Question: I'm doing a UI where the user have to select some 'in-dates' and 'out-dates'. 'In-dates' is when an order comes to a factory, and 'out-dates' is when he wants to recieve the order.
The problem I'm having is that when I click on one 'in-date' and select a date from the calendar, all the 'in-dates' get filled with this same date:

The code looks long but it isn't. More than a half of the code is a caldendar code (from the following code from 'class TkcClendar' to the bottom) and you dont need even to see it to help me.
'''
# -*- coding: utf-8 -*-
import os
from Tkinter import *
import Image
import ImageTk
import tkFileDialog
import xlrd
import csv
from tkMessageBox import *
from win32com.client import Dispatch
import datetime
import time
import calendar
year = time.localtime()[0]
month = time.localtime()[1]
day =time.localtime()[2]
strdate = (str(year) + "/" + str(month) + "/" + str(day))
fnta = ("Helvetica", 10)
fnt = ("Helvetica", 10)
fntc = ("Helvetica", 10, 'bold')
lang="span"
if lang == "span":
#Spanish Options
strtitle = "Calendario"
strdays= "Do Lu Ma Mi Ju Vi Sa"
dictmonths = {'1':'Ene','2':'Feb','3':'Mar','4':'Abr','5':'May',
'6':'Jun','7':'Jul','8':'Ago','9':'Sep','10':'Oct','11':'Nov',
'12':'Dic'}
else :
#English Options
strtitle = "Calendar"
strdays = "Su Mo Tu We Th Fr Sa"
dictmonths = {'1':'Jan','2':'Feb','3':'Mar','4':'Apr','5':'May',
'6':'Jun','7':'Jul','8':'Aug','9':'Sep','10':'Oct','11':'Nov',
'12':'Dec'}
class Planificador(Frame):
def __init__(self,master):
Frame.__init__(self, master)
self.master = master
self.initUI()
def initUI(self):
self.master.title("Planner")
self.frameOne = Frame(self.master)
self.frameOne.grid(row=0,column=0)
self.frameTwo = Frame(self.master)
self.frameTwo.grid(row=0, column=1)
self.frameThree = Frame(self.master)
self.frameThree.grid(row=0, column=2)
self.frameFour = Frame(self.master)
self.frameFour.grid(row=1,column=0)
self.frameFive = Frame(self.master)
self.frameFive.grid(row=1, column=1)
self.frameSix = Frame(self.master)
self.frameSix.grid(row=1, column=2)
self.frameSeven = Frame(self.master)
self.frameSeven.grid(row=2,column=0)
self.frameEight = Frame(self.master)
self.frameEight.grid(row=2, column=1)
self.frameNine = Frame(self.master)
self.frameNine.grid(row=2, column=2)
self.start_date_menu()
def start_date_menu(self):
self.date_num = raw_input("Number of dates?")
self.n = 1
self.textoprioridad = Label(self.frameFour, text = "Day in", justify="center")
self.textoprioridad.grid(row=self.n, column=2)
self.lotestext = Label(self.frameFour, text = "Day out", justify="center")
self.lotestext.grid(row=self.n, column=3, padx=(10,0))
self.textoprioridad = Label(self.frameSix, text = "Day in", justify="center")
self.textoprioridad.grid(row=self.n, column=2)
self.lotestext = Label(self.frameSix, text = "Day out", justify="center")
self.lotestext.grid(row=self.n, column=3, padx=(10,0))
self.date_var1 = StringVar()
self.date_var1.set(" day in ")
self.date_var2 = StringVar()
self.date_var2.set(" day out")
while self.n <= int(self.date_num):
if(int(self.n) % 2) != 0:
self.fechallegada = Button(self.frameFour, textvariable=self.date_var1, command=lambda:self.fnCalendar(self.date_var1))
self.fechallegada.grid(row=self.n+1, column=2)
self.fechasalida = Button(self.frameFour, textvariable=self.date_var2, command=lambda:self.fnCalendar(self.date_var2))
self.fechasalida.grid(row=self.n+1, column=3)
else:
self.fechallegada = Button(self.frameSix, textvariable=self.date_var1, command=lambda:self.fnCalendar(self.date_var1))
self.fechallegada.grid(row=self.n+1, column=2)
self.fechasalida = Button(self.frameSix, textvariable= self.date_var2, command=lambda:self.fnCalendar(self.date_var2))
self.fechasalida.grid(row=self.n+1, column=3)
self.n += 1
self.anadirpiezas = Button(self.frameEight, text="add more", command=self.addpieza, width=10)
self.anadirpiezas.grid(row=0, column=3, pady=(10,10))
def addpieza(self):
if(int(self.date_num) % 2) == 0:
self.fechallegada = Button(self.frameFour, textvariable=self.date_var1, command=lambda:self.fnCalendar(self.date_var1))
self.fechallegada.grid(row=int(self.date_num)+1, column=2)
self.fechasalida = Button(self.frameFour, textvariable= self.date_var2, command=lambda:self.fnCalendar(self.date_var2))
self.fechasalida.grid(row=int(self.date_num)+1, column=3)
else:
self.fechallegada = Button(self.frameSix, textvariable=self.date_var1, command=lambda:self.fnCalendar(self.date_var1))
self.fechallegada.grid(row=int(self.date_num)+1, column=2)
self.fechasalida = Button(self.frameSix, textvariable= self.date_var2, command=lambda:self.fnCalendar(self.date_var2))
self.fechasalida.grid(row=int(self.date_num)+1, column=3)
self.date_num = int(self.date_num)+1
def fnCalendar(self, datebar):
tkCalendar(self.master, year, month, day, datebar)
class tkCalendar :
def __init__ (self, master, arg_year, arg_month, arg_day,
arg_parent_updatable_var):
self.update_var = arg_parent_updatable_var
top = self.top = Toplevel(master)
top.title("Eleccion de fecha")
try : self.intmonth = int(arg_month)
except: self.intmonth = int(1)
self.canvas =Canvas (top, width =200, height =220,
relief =RIDGE, background ="#ece9d8", borderwidth =0)
self.canvas.create_rectangle(0,0,303,30, fill="#ece9d8",width=0 )
self.canvas.create_text(100,17, text="Elige una fecha", font=fntc, fill="#BA1111")
stryear = str(arg_year)
self.year_var=StringVar()
self.year_var.set(stryear)
self.lblYear = Label(top, textvariable = self.year_var,
font = fnta, background="#ece9d8")
self.lblYear.place(x=85, y = 30)
self.month_var=StringVar()
strnummonth = str(self.intmonth)
strmonth = dictmonths[strnummonth]
self.month_var.set(strmonth)
self.lblYear = Label(top, textvariable = self.month_var,
font = fnta, background="#ece9d8")
self.lblYear.place(x=85, y = 50)
#Variable muy usada
tagBaseButton = "Arrow"
self.tagBaseNumber = "DayButton"
#draw year arrows
x,y = 40, 43
tagThisButton = "leftyear"
tagFinalThisButton = tuple((tagBaseButton,tagThisButton))
self.fnCreateLeftArrow(self.canvas, x,y, tagFinalThisButton)
x,y = 150, 43
tagThisButton = "rightyear"
tagFinalThisButton = tuple((tagBaseButton,tagThisButton))
self.fnCreateRightArrow(self.canvas, x,y, tagFinalThisButton)
#draw month arrows
x,y = 40, 63
tagThisButton = "leftmonth"
tagFinalThisButton = tuple((tagBaseButton,tagThisButton))
self.fnCreateLeftArrow(self.canvas, x,y, tagFinalThisButton)
x,y = 150, 63
tagThisButton = "rightmonth"
tagFinalThisButton = tuple((tagBaseButton,tagThisButton))
self.fnCreateRightArrow(self.canvas, x,y, tagFinalThisButton)
#Print days
self.canvas.create_text(100,90, text=strdays, font=fnta)
self.canvas.pack (expand =1, fill =BOTH)
self.canvas.tag_bind ("Arrow", "<ButtonRelease-1>", self.fnClick)
self.canvas.tag_bind ("Arrow", "<Enter>", self.fnOnMouseOver)
self.canvas.tag_bind ("Arrow", "<Leave>", self.fnOnMouseOut)
self.fnFillCalendar()
def fnCreateRightArrow(self, canv, x, y, strtagname):
canv.create_polygon(x,y, [[x+0,y-5], [x+10, y-5] , [x+10,y-10] ,
[x+20,y+0], [x+10,y+10] , [x+10,y+5] , [x+0,y+5]],
tags = strtagname , fill="black", width=0)
def fnCreateLeftArrow(self, canv, x, y, strtagname):
canv.create_polygon(x,y, [[x+10,y-10], [x+10, y-5] , [x+20,y-5] ,
[x+20,y+5], [x+10,y+5] , [x+10,y+10] ],
tags = strtagname , fill="black", width=0)
def fnClick(self,event):
owntags =self.canvas.gettags(CURRENT)
if "rightyear" in owntags:
intyear = int(self.year_var.get())
intyear +=1
stryear = str(intyear)
self.year_var.set(stryear)
if "leftyear" in owntags:
intyear = int(self.year_var.get())
intyear -=1
stryear = str(intyear)
self.year_var.set(stryear)
if "rightmonth" in owntags:
if self.intmonth < 12 :
self.intmonth += 1
strnummonth = str(self.intmonth)
strmonth = dictmonths[strnummonth]
self.month_var.set(strmonth)
else :
self.intmonth = 1
strnummonth = str(self.intmonth)
strmonth = dictmonths[strnummonth]
self.month_var.set(strmonth)
intyear = int(self.year_var.get())
intyear +=1
stryear = str(intyear)
self.year_var.set(stryear)
if "leftmonth" in owntags:
if self.intmonth > 1 :
self.intmonth -= 1
strnummonth = str(self.intmonth)
strmonth = dictmonths[strnummonth]
self.month_var.set(strmonth)
else :
self.intmonth = 12
strnummonth = str(self.intmonth)
strmonth = dictmonths[strnummonth]
self.month_var.set(strmonth)
intyear = int(self.year_var.get())
intyear -=1
stryear = str(intyear)
self.year_var.set(stryear)
self.fnFillCalendar()
def fnFillCalendar(self):
init_x_pos = 20
arr_y_pos = [110,130,150,170,190,210]
intposarr = 0
self.canvas.delete("DayButton")
self.canvas.update()
intyear = int(self.year_var.get())
monthcal = calendar.monthcalendar(intyear, self.intmonth)
for row in monthcal:
xpos = init_x_pos
ypos = arr_y_pos[intposarr]
for item in row:
stritem = str(item)
if stritem == "0":
xpos += 27
else :
tagNumber = tuple((self.tagBaseNumber,stritem))
self.canvas.create_text(xpos, ypos , text=stritem,
font=fnta,tags=tagNumber)
xpos += 27
intposarr += 1
self.canvas.tag_bind ("DayButton", "<ButtonRelease-1>", self.fnClickNumber)
self.canvas.tag_bind ("DayButton", "<Enter>", self.fnOnMouseOver)
self.canvas.tag_bind ("DayButton", "<Leave>", self.fnOnMouseOut)
def fnClickNumber(self,event):
owntags =self.canvas.gettags(CURRENT)
for x in owntags:
if (x == "current") or (x == "DayButton"): pass
else :
strdate = (str(self.year_var.get()) + "/" +
str(self.intmonth) + "/" +
str(x))
self.update_var.set(strdate)
self.top.withdraw()
def fnOnMouseOver(self,event):
self.canvas.move(CURRENT, 1, 1)
self.canvas.update()
def fnOnMouseOut(self,event):
self.canvas.move(CURRENT, -1, -1)
self.canvas.update()
if __name__ == "__main__":
root = Tk()
aplicacion = Planificador(root)
root.mainloop()
'''
The problem is that I'm not working with two 'StringVar' and the desired solution needs one 'StringVar' for each 'in-day' and 'out-date' so only one date changes and not all of them, but I'm having problems trying to handle this and I dont know how to do it, plus, theres a 'add more' button, which adds a new date to the UI. The UI must mantain the two-column structure.
I've tryed to do make a list of 'StringVar' and select one of this each iteration, but it's not working:
'''
self.stringList = []
for i in xrange(int(self.date_num)*2):
self.stringList.append(StringVar())
self.stringList[i].set(" date ")
'''
Are there any ways to fix this?
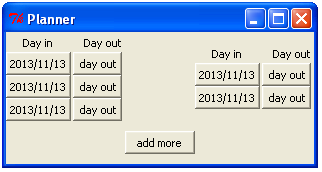
Answer: Below are changes to your'Planificador'class which I think make it function the way you want with independent date'StringVar's. The ability to dynamically add dates with the button also works. You basically had the right idea about making list of 'StringVar's. In addition to that it also puts the corresponding buttons in it to preserve them.
One thing I noticed with your code was that you didn't seem to understand that the'row'and'column' keyword argument values passed to the'grid()'method of a widget are relative to the widget's frame itself rather than to its parent's. That actually one of the useful things about using'Frames'because it can greatly simplify laying out things.

'''
class Planificador(Frame):
def __init__(self,master):
Frame.__init__(self, master)
self.master = master
self.initUI()
def initUI(self):
self.master.title("Planner")
self.frameOne = Frame(self.master)
self.frameOne.grid(row=0,column=0)
self.frameTwo = Frame(self.master)
self.frameTwo.grid(row=0, column=1)
self.frameThree = Frame(self.master)
self.frameThree.grid(row=0, column=2)
self.frameFour = Frame(self.master)
self.frameFour.grid(row=1,column=0, sticky=N)
self.frameFive = Frame(self.master)
self.frameFive.grid(row=1, column=1)
self.frameSix = Frame(self.master)
self.frameSix.grid(row=1, column=2, sticky=N)
self.frameSeven = Frame(self.master)
self.frameSeven.grid(row=2,column=0)
self.frameEight = Frame(self.master)
self.frameEight.grid(row=2, column=1, sticky=S)
self.frameNine = Frame(self.master)
self.frameNine.grid(row=2, column=2)
self.start_date_menu()
def start_date_menu(self):
initial_num_dates = int(raw_input("Number of dates?"))
# initial_num_dates = 5
self.DATE_MENU_ROW = 0 # initial date menu grid row
self.COL_WIDTH = 10 # width of each subcolumn of dates
for frame in (self.frameFour, self.frameSix):
self.textoprioridad = Label(frame, text="Day in",
width=self.COL_WIDTH, justify="center")
self.textoprioridad.grid(row=self.DATE_MENU_ROW, column=0)
self.lotestext = Label(frame, text="Day out", width=self.COL_WIDTH,
justify="center")
self.lotestext.grid(row=self.DATE_MENU_ROW, column=1)
self.dates = [self.create_date_entry(date_index)
for date_index in xrange(initial_num_dates)]
self.anadirpiezas = Button(self.frameEight, text="add more",
command=self.addpieza, width=self.COL_WIDTH)
self.anadirpiezas.grid(row=0, column=3)
def addpieza(self):
self.dates.append(self.create_date_entry(len(self.dates)))
def create_date_entry(self, date_index):
# create and return seq of two pairs of button, stringvar for a date
menu_col = date_index % 2 # left/right column of the date frame
menu_row = self.DATE_MENU_ROW + date_index/2 + 1
frame = self.frameSix if menu_col else self.frameFour
pairs = []
for col in 0, 1:
pairs.append(StringVar(value="--------"))
pairs.append(Button(frame, textvariable=pairs[-1],
width=self.COL_WIDTH,
command=lambda v=pairs[-1]: self.fnCalendar(v)))
pairs[-1].grid(row=menu_row, column=col)
return tuple(pairs)
def fnCalendar(self, datebar):
tkCalendar(self.master, year, month, day, datebar)
'''
I also changed the'fnClickNumber()'method of'class tkCalendar'so it would always return dates with 2 digit month and day values, but its use is optional.
'''
def fnClickNumber(self,event):
owntags =self.canvas.gettags(CURRENT)
for x in owntags:
if (x == "current") or (x == "DayButton"): pass
else:
strdate = (str(self.year_var.get()) + "/" +
'%02d' % self.intmonth + "/" +
'%02d' % int(x))
self.update_var.set(strdate)
self.top.withdraw()
'''